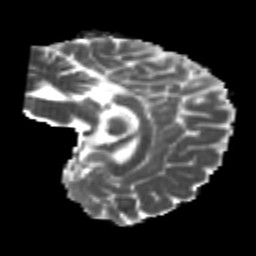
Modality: MD
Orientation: sagittal
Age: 20
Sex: female
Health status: healthy
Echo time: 0.074 s